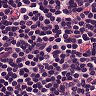
Metastatic tissue present: no